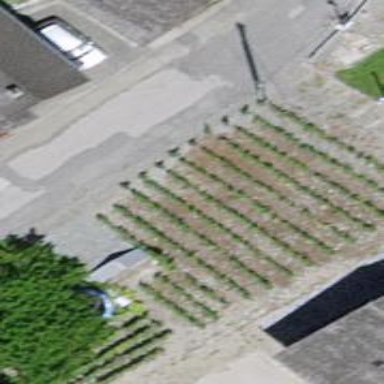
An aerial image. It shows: Vineyard with grape crops.